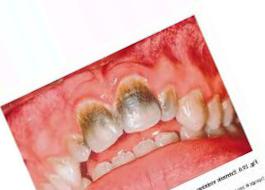
Condition: Tooth Discoloration